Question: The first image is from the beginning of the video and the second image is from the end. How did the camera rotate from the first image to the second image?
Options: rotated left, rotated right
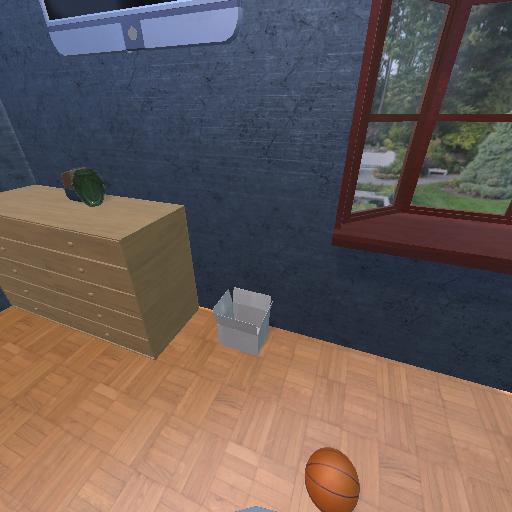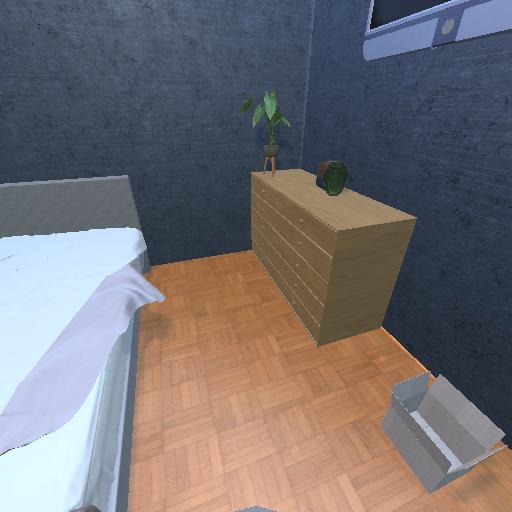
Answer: rotated left